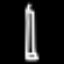
Label: pencil